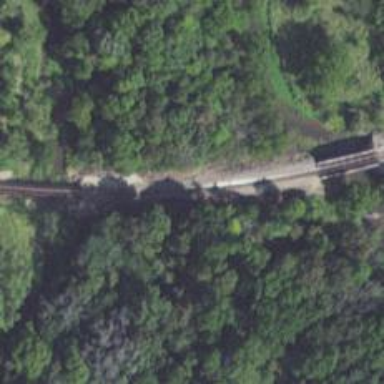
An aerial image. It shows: Railway track.